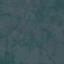
Land use / land cover: HerbaceousVegetation